Interaction volume radius: 5 \u00c5
Interaction volume height: 25 \u00c5
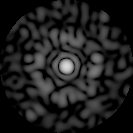
Disorder parameter: 0.897